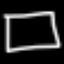
Label: square